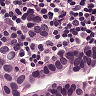
Metastatic tissue present: yes